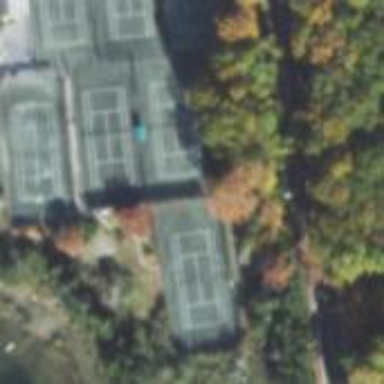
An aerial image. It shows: Tennis court on pitch.